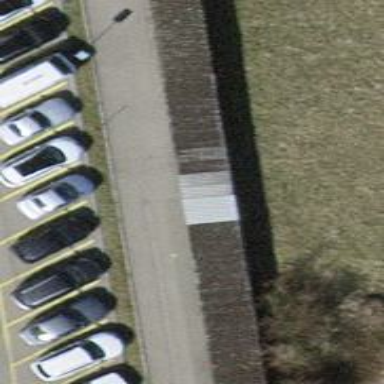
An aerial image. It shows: Bicycle parking area.